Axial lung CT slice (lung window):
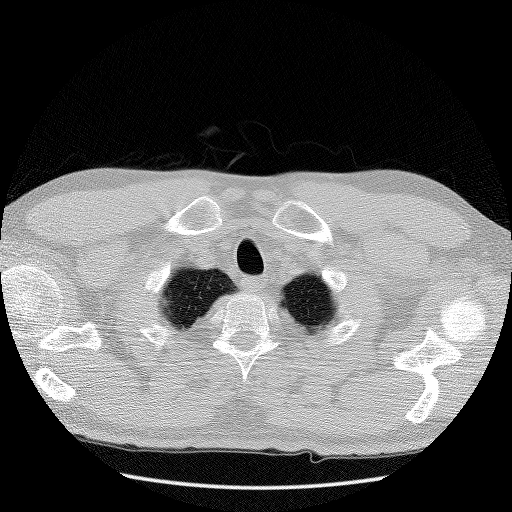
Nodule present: no